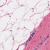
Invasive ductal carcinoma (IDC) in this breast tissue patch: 0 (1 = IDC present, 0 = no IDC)